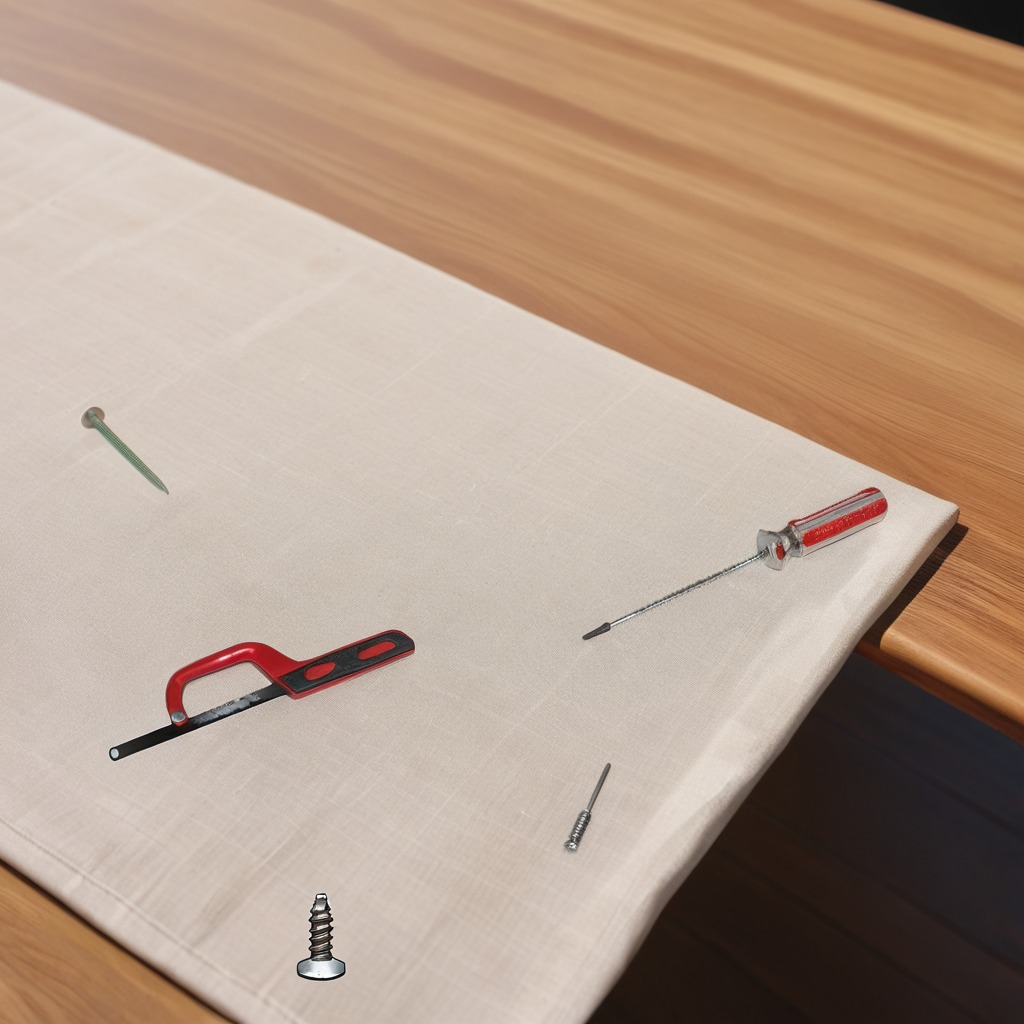
A metal machine screw, an iron nail, a coiled metal spring, a handheld metal saw, and a screwdriver are lying on the wooden table.